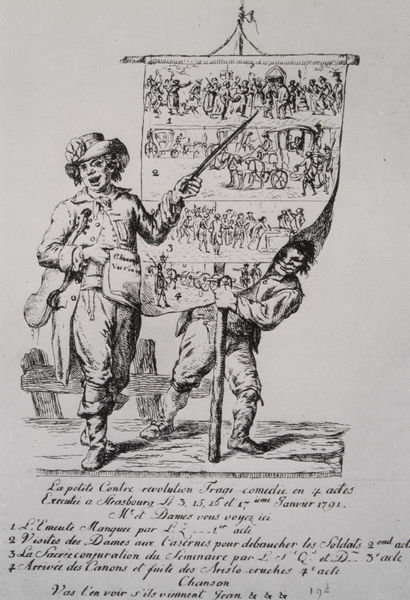
Titel: Die kleine Konterrevolution
Standort: Paris
Institution: Bibliothèque Nationale.
Schlagwörter: dunkel, feder, fuß, hand, kopf, körper, mann, schatten, weiß, menschen, frisur, frisuren, grau, haar, hell, holz, hut, mund, männer, nase, schwarz, stirn, szene, zeichnung, zaun, rock, teppich, anzug, hose, jacke, kappe, mütze, arm, arme, augen, geschichte, gesicht, kleidung, mensch, tragen, bild, hände, instrument, boden, auge, haare, mantel, kind, personen, musik, person, theater, kinn, knopf, locke, locken, alltag, pferd, pferde, stock, beine, kopfbedeckung, lächeln, bein, füße, schrift, bilder, bogen, lehrer, schuhe, stab, fahne, hosen, grafik, latten, kutsche, bank, buehne, figuren, französisch, wagen, hat, men, people, karikatur, tafel, dress, talk, verkleidung, inschrift, musikinstrument, picture, two, bretter, junge, schoß, zeigen, knöpfe, lachen, schild, knabe, clown, brett, druck, schwarz-weiß, radierung, stich, künstler, seite, illustration, text, buchstabe, buchstaben, schriften, beschriftung, plakat, volk, jahrmarkt, stiefel, heiter, schuh, lustig, buchdruck, holzbrett, geige, violine, karte, maserung, sänger, man, wesen, zeilen, deuten, drawing, zeigestock, kupferstich, black and white, träger, boots, french, revolution, szenen, zeiger, illustrierte, beschriftungen, flugblatt, holzstab, fiedel, lied, letters, children, legende, erklärung, peasants, music, pencil, schausteller, carriage, horse, evolution, teach, helfer, flugschrift, spielmann, pointing, calligraphy, humans, stick, hold, schaubild, schautafel, chanson, comic, poster, dangerous, schöße, point, bänkelsänger, words, erzähler, schoßrock, monsters, banner, gehilfe, printed, ariost, violin, belustigung, moritat, scenery, moritaten, moritatensänger, unterhalter, zeigestab, behind, hidden, show, comedy, curious, teacher, dags, j, heige, assistant, orphans, pointer, bänkel, expain, urchins, travelling show, behinf, describing, 모자, 소년, 지시봉, 설명, 4 acts, strasbourg, 1791, assist, proffesor, -geug